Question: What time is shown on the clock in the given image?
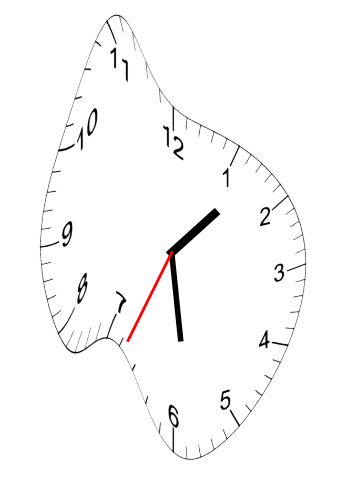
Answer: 01:28:34